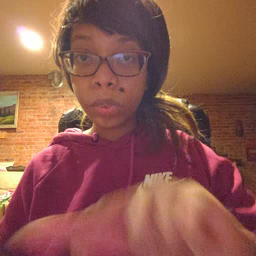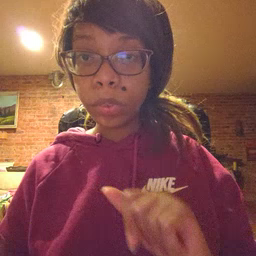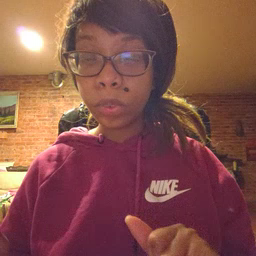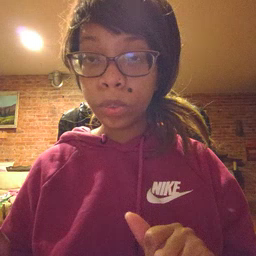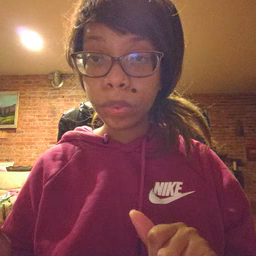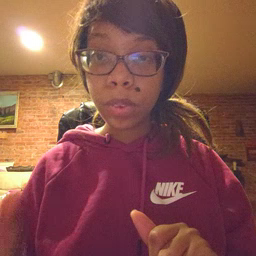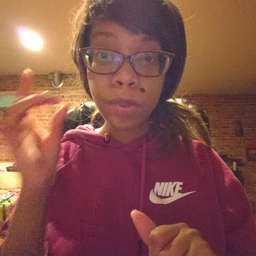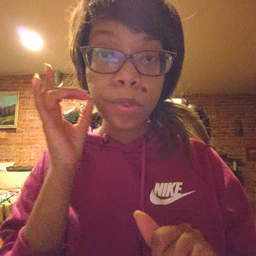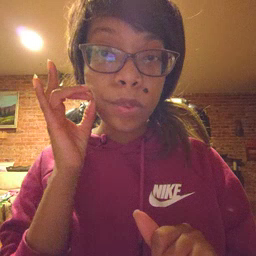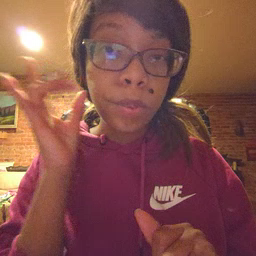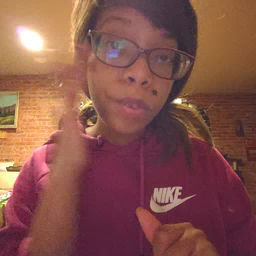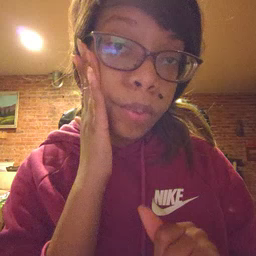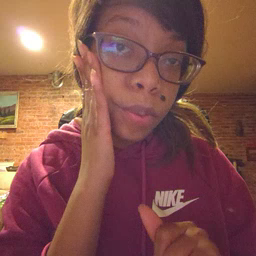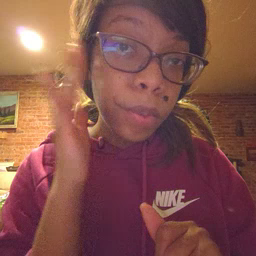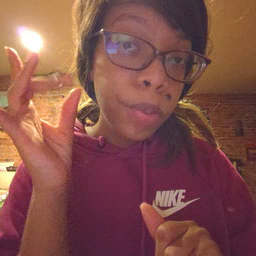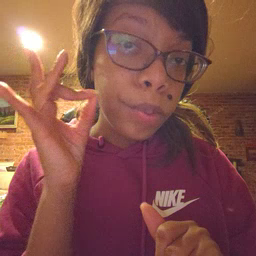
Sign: bee